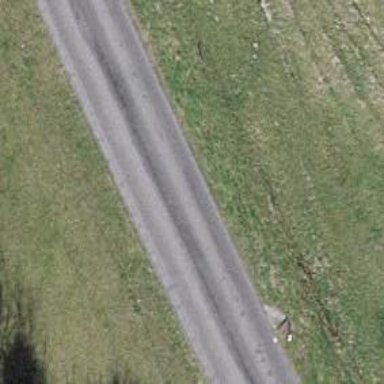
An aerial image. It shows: Tertiary road.